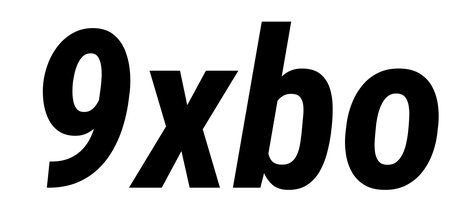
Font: Roboto-Italic_Condensed_Bold_Italic